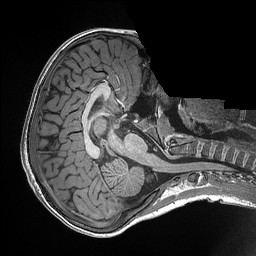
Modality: T1w
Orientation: axial
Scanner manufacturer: siemens
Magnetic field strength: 3 T
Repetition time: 2.3 s
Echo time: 0.00298 s